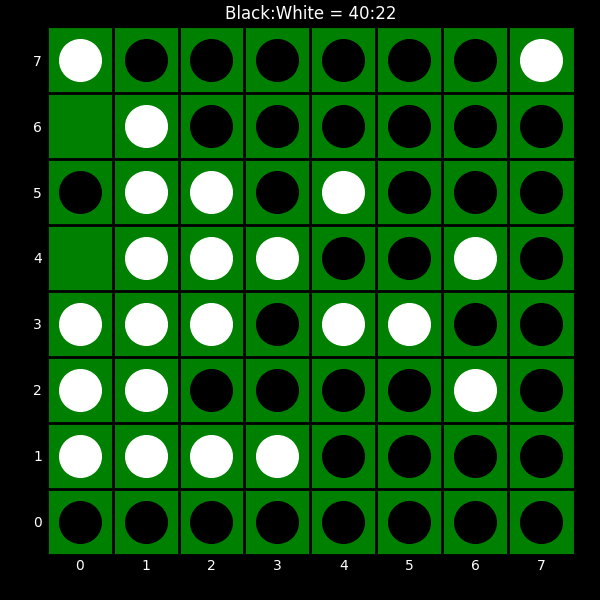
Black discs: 40
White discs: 22